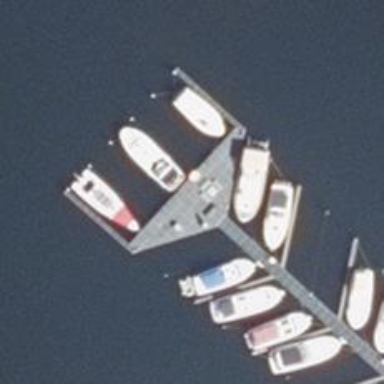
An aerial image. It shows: Man-made pier.